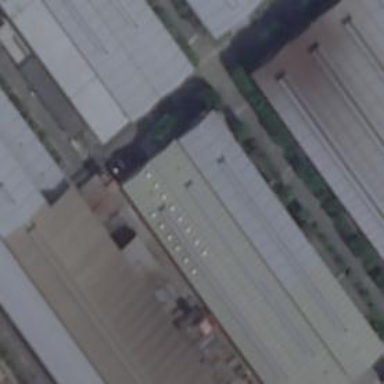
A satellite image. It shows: Industrial building.